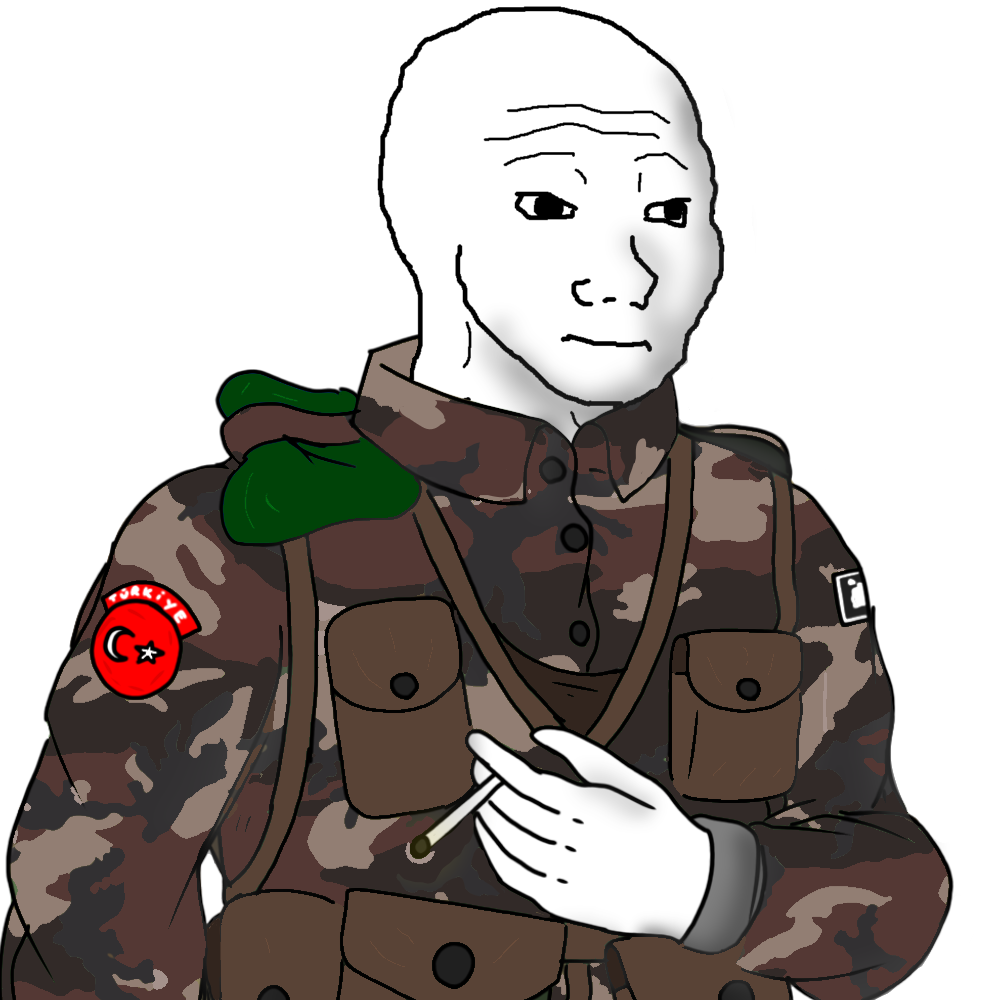
Label: 5_unsorted